Question: I'm making a simple "shoot the word" game, where user needs to click on some moving rectangles with words to "shoot" them.
So i create some objects and move them using simple kinetic.js tweening.
> function createWord(value){'''
//here comes some word object construction
var wordGroup = new Kinetic.Group({
x: 0,
y: 0
});
var padding = 10;
wordGroup.label = new Kinetic.Text({
x: padding,
y: padding,
text: value,
fontFamily: 'Times New Roman',
fontSize: 30,
fill: 'white'
});
wordGroup.tag = new Kinetic.Rect({
x: 0,
y: 0,
width: wordGroup.label.width() + (padding << 1),
height: wordGroup.label.height() + (padding << 1),
fill: 'black',
shadowColor: 'black',
shadowBlur: 10,
shadowOffset: {x:10,y:20},
shadowOpacity: 0.5,
cornerRadius: 10
});
wordGroup.add(wordGroup.tag);
wordGroup.add(wordGroup.label);
wordGroup.shoot = function(){ //shooting mechanism (simple stop from moving and remove from scene)
wordGroup.tween.pause();
wordGroup.clean();
dropNextWord(); //drops fresh blood! (new word instead of shooted)
}
wordGroup.clean = function(){ //remove from scene and set it free to drop again
wordGroup.remove();
wordGroup.isActive = false;
}
wordGroup.move = function(callback){ //animates word
wordLayer.add(wordGroup);
moveToSide(wordGroup, callback); //calls moving function
}
wordGroup.on('click', function(e){
wordGroup.shoot();
});
return wordGroup;
}
'''
'''
//move word to opposite side
function moveToSide(word, callback){
var side = Math.random();
var d = 100;
spawnFromSide(word, side); //set random side word position
tweenPosition = {
x: word.x(),
y: word.y()
}
if(side < 0.25){ //left
tweenPosition.x = - d;
} else if(side > 0.25 && side < 0.5){ //right
tweenPosition.x = defaultStageWidth + d;
} else if(side > 0.5 && side < 0.75){ //up
tweenPosition.y = - d;
} else { //down
tweenPosition.y = defaultStageHeight + d;
}
word.tween = new Kinetic.Tween({
node: word,
duration: 4,
easing: Kinetic.Easings.Linear,
x: tweenPosition.x,
y: tweenPosition.y,
onFinish: function(){
word.clean();
callback();
}
});
word.tween.play();
}
'''
But the problem is that click event doesn't fire on amount of user clicks. As i think, this caused by delayed drawHit() calls inside tweening mechanism, that draws new object position before updating the hit area, so when we shoot object thinking that we hit its current position we miss because its hit area still have the same old position.

<URL>
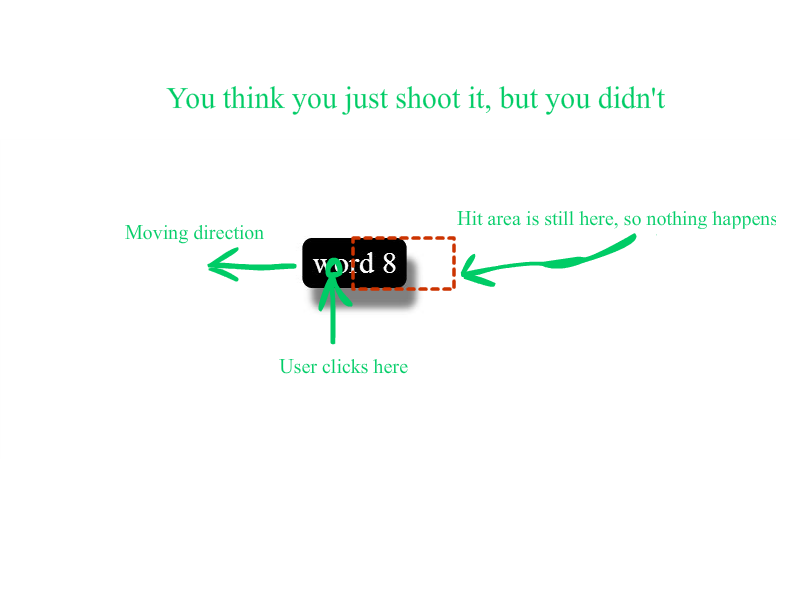
Answer: Solved this weird behavior by listening canvas touches and check if pointer collide some target word-rect by myself instead of using their own onclick events.
> //i listen to canvas because of my app specific, you could simple listen your own layer or even document$("canvas").bind('click', function(event){'''
var x = (event.pageX) / stage.scaleX(); //you don't need to divide by scale if your stage isn't scaled as mine does
var y = (event.pageY) / stage.scaleY();
var wordArray = wordGroup.getChildren();
for(var i = 0; i < wordArray.length; i++){ //go through all words and check if we shoot someone (is mouse position included in some word rect)
if(x > wordArray[i].x() &&
y > wordArray[i].y() &&
x < (wordArray[i].x() + wordArray[i].width()) &&
y < (wordArray[i].y() + wordArray[i].height())){
wordArray[i].shoot(); //shoot that word
break;
}
}
}
'''